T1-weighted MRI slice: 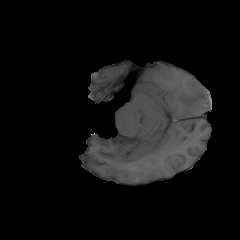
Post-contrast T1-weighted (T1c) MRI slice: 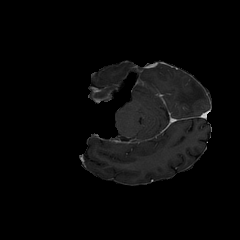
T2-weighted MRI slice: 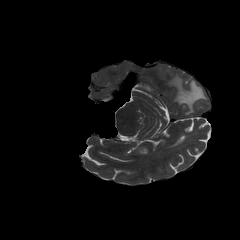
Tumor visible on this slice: yes